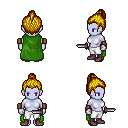
a pixel art fantasy rpg character, female body template, dark elf, purple skin, green cape, white pants, blonde short topknot hairstyle, leather bracers, maroon shoes, dagger, four views (front, back, left, right), 2x2 character sprite sheet, small pixel art, hard edges, no anti-aliasing